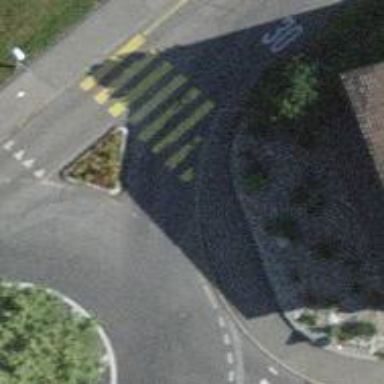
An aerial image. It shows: Kerb barrier.